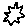
Label: star